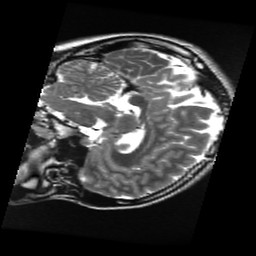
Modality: T2w
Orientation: sagittal
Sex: female
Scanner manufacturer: ge
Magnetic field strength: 3 T
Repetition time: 5 s
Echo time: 0.1019 s